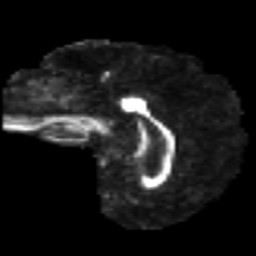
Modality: FA
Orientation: sagittal
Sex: male
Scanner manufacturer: ge
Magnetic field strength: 3 T
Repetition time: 7 s
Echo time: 0.08 s